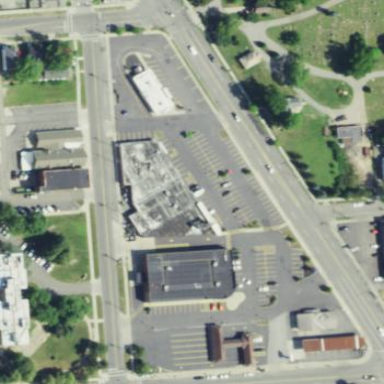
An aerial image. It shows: Retail area.